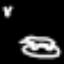
Label: frog